高一 · 算术
如图所示的程序框图表示的算法的功能是 ( )
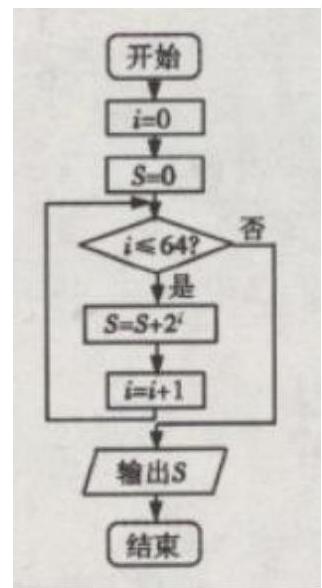
A. 计算 $2+22+\cdots+24$

B. 计算 $1+2+22+\cdots+20 \%$

C. 计算 $1+2+22+\cdots+25$

D. 以上均不对

答案: B
解析: 因为 $\mathrm{i}$ 的初始值为 0 , 所以第一项为 $2^{0}=1$, 一直累加到 $2^{64}$ 跳出循环, 所以程序框图表示的算法的功能是计算 $1+2+2^{2}+\cdots+2^{64}$, 故选 B.